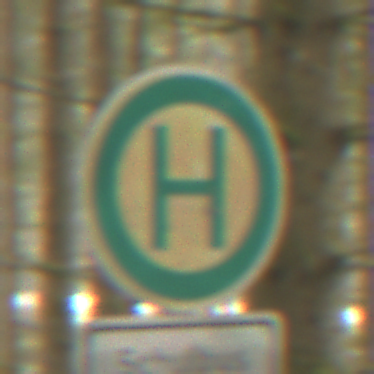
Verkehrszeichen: Haltestelle
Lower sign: ZeitangabenMitBeschraenkungAufWochentage5
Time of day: MorningAfternoon
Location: Outdoor (Nature)
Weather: Overcast
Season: Winter
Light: Natural